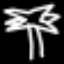
Label: palm tree